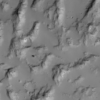
Label: not_dusty